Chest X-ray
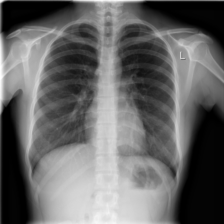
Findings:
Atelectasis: negative
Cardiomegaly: negative
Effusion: negative
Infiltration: negative
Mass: negative
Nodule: negative
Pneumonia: negative
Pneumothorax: negative
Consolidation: negative
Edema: negative
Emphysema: negative
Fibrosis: negative
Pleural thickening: negative
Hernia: negative